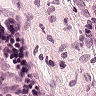
Metastatic tissue present: no